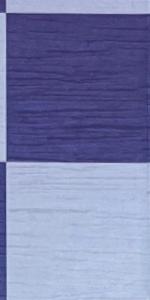
Label: Empty